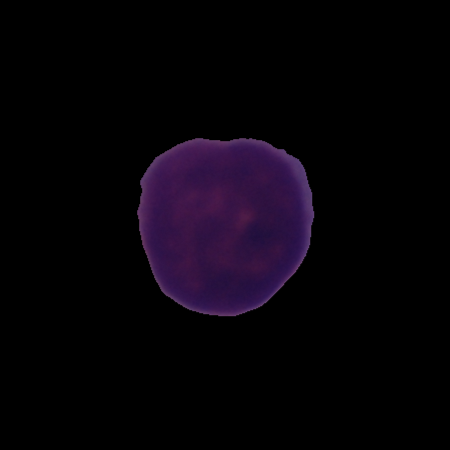
Label: cancer